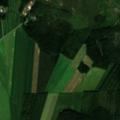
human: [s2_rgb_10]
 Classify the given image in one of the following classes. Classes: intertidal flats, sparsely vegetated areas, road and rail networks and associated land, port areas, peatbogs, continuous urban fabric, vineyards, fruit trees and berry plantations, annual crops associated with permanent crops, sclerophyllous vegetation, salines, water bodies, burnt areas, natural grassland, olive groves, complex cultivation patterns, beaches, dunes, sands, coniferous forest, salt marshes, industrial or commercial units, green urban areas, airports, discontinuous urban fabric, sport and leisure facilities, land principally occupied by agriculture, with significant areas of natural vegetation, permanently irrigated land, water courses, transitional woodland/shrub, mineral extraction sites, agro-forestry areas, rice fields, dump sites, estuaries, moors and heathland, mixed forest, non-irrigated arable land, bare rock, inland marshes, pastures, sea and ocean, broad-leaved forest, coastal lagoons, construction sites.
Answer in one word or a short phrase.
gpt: non-irrigated arable land, land principally occupied by agriculture, with significant areas of natural vegetation, coniferous forest, mixed forest